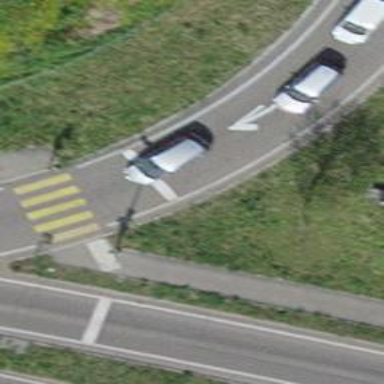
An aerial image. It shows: Road with traffic signals.